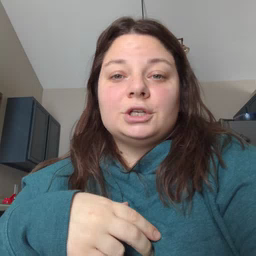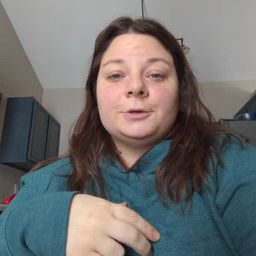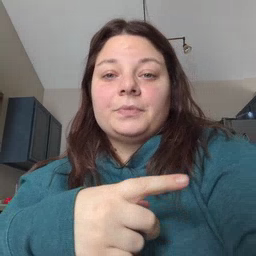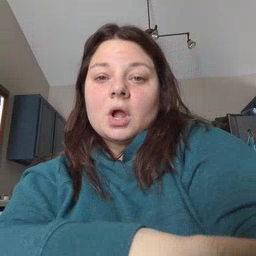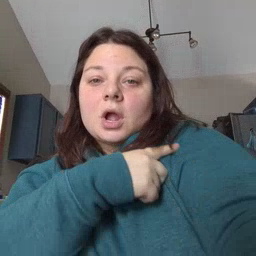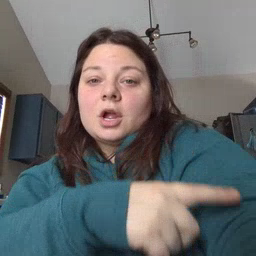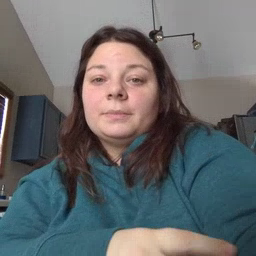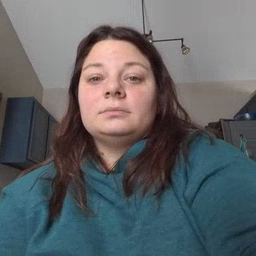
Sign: arm